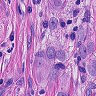
Metastatic tissue present: yes